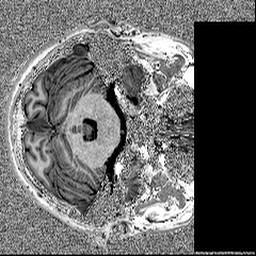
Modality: MP2RAGE
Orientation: axial
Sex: male